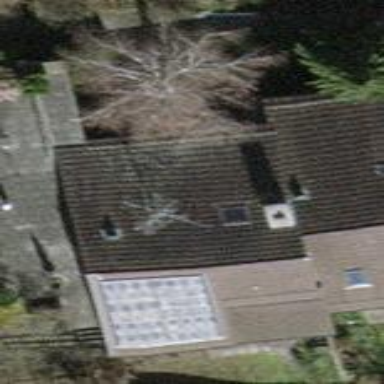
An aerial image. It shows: Building with tiled roof.